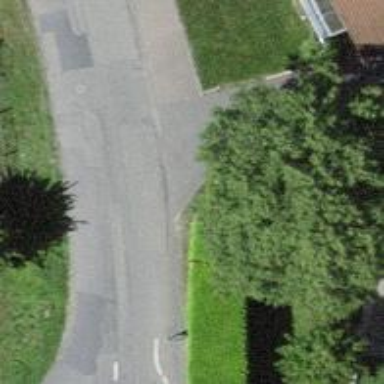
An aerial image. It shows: Smooth asphalt road in residential area.